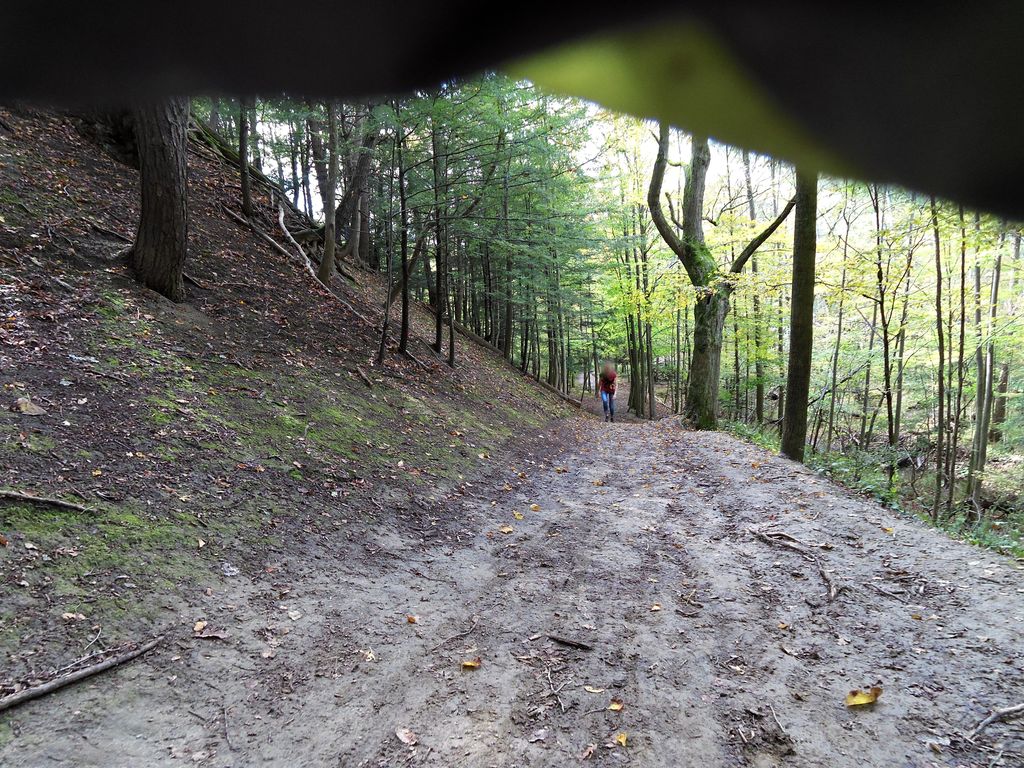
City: hamilton